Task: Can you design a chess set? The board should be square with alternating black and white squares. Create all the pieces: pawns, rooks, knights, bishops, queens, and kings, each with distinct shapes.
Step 5376:
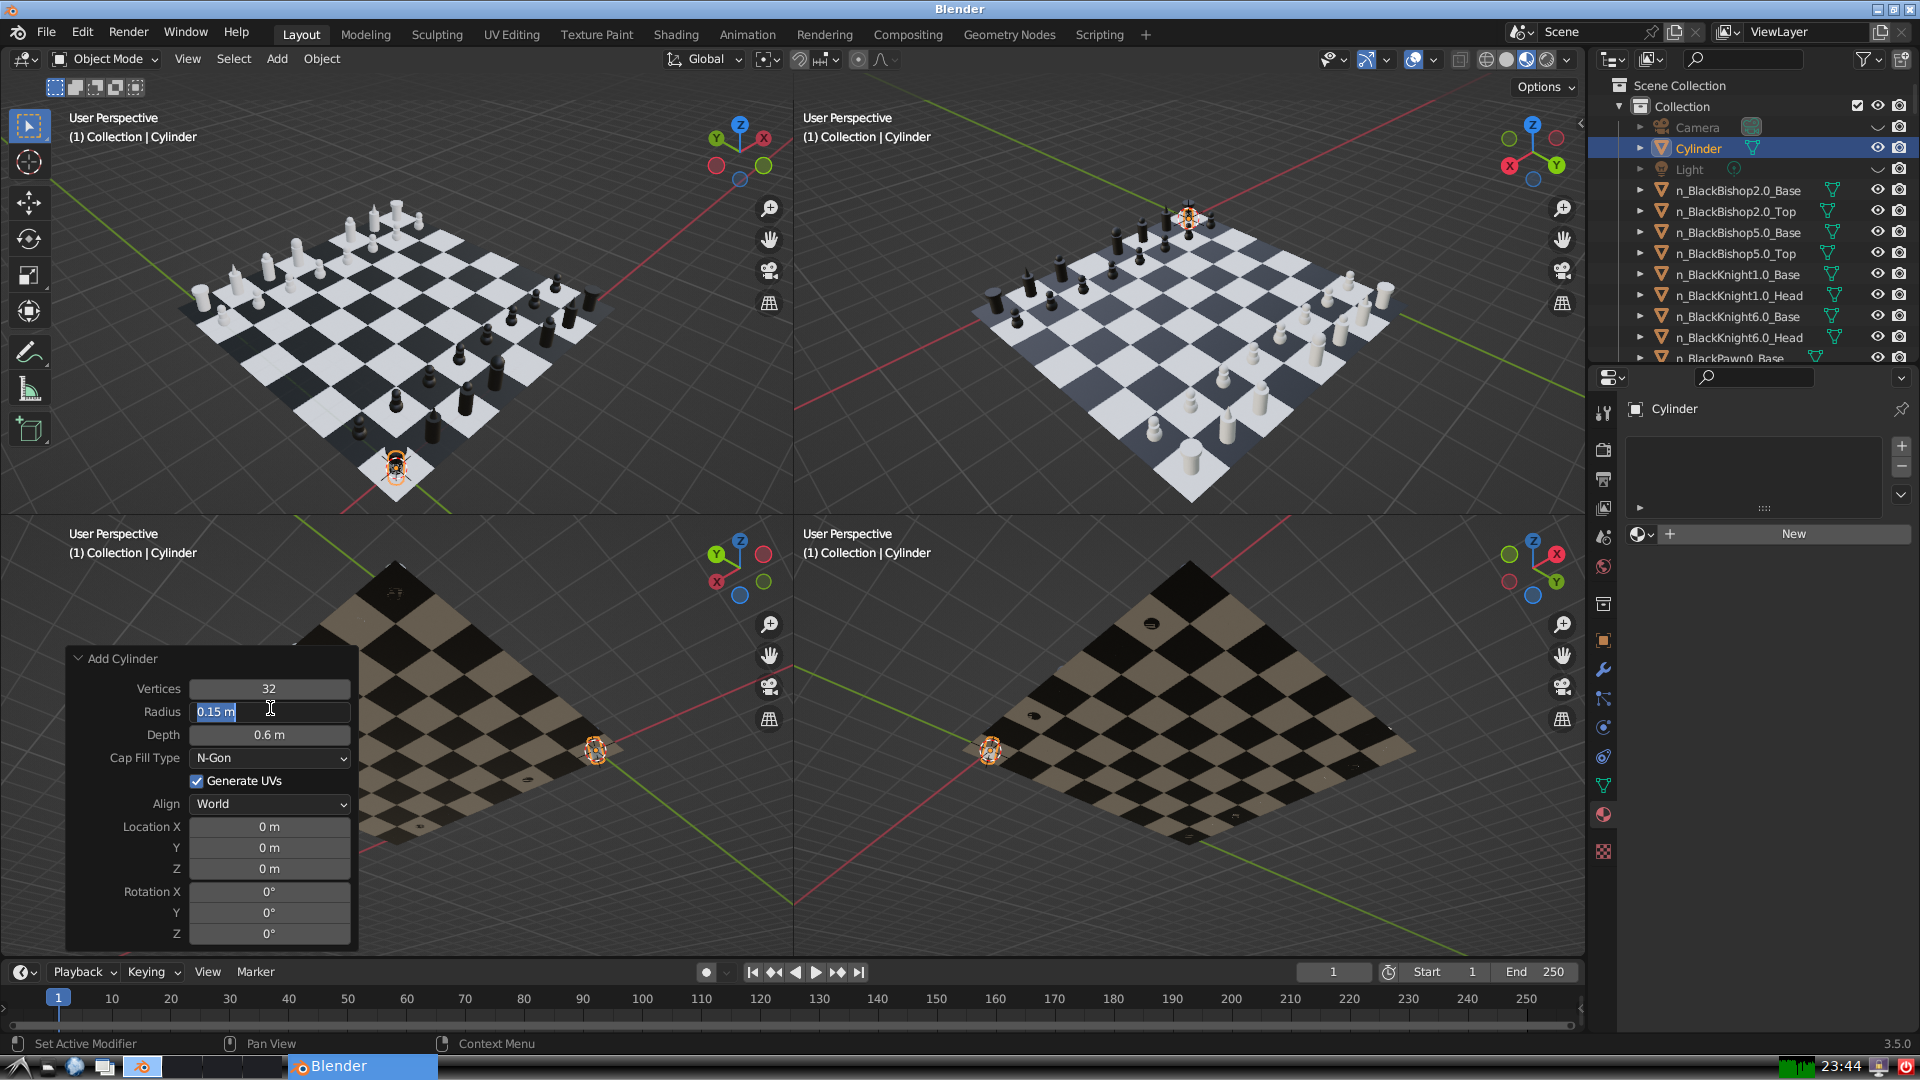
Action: input_text: 0.15